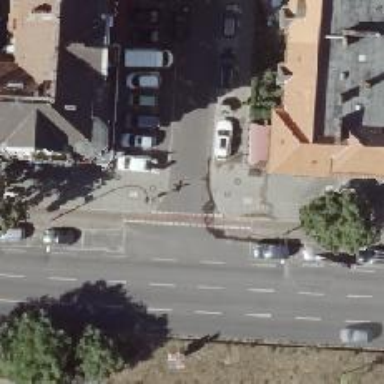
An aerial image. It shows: Asphalt footway with unmarked crossing. The footway and cycleway surfaces are both asphalt.